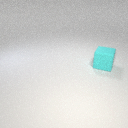
large cyan rubber cube